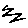
Label: zigzag